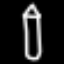
Label: pencil